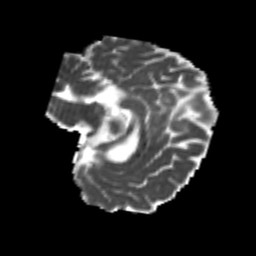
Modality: MD
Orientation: sagittal
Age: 24
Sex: female
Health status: healthy
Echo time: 0.074 s